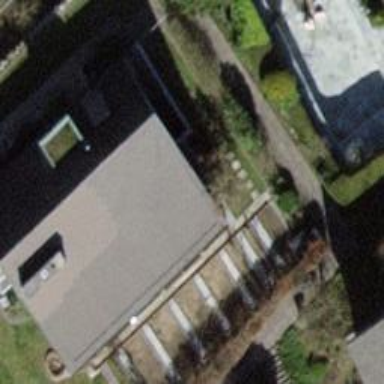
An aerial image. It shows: Pitched roof building.